Aerial crown-view tile of a tropical tree (Barro Colorado Island, Panama), acquired 20240813:
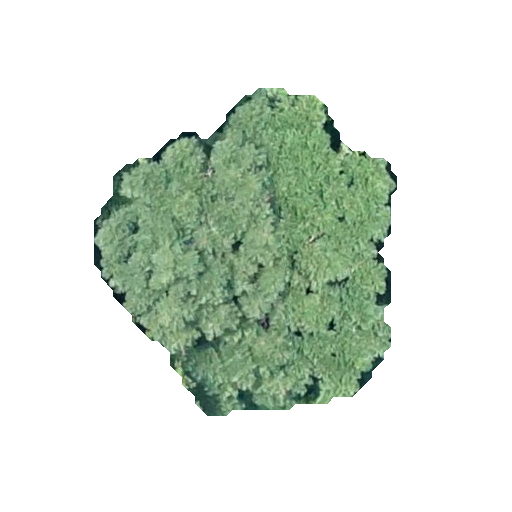
Species: Jacaranda copaia
GBIF accepted scientific name: Jacaranda copaia
Crown area: 107.277 m²